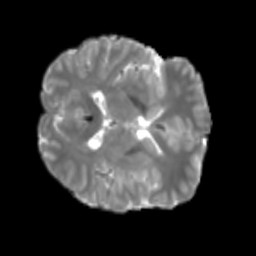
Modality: T2w
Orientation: axial
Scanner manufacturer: siemens
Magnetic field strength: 3 T
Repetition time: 4 s
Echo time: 0.0594 s